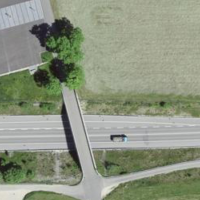
EUNIS habitat code: 57
Species observed at this site:
Centaurea scabiosa
Hippocrepis emerus